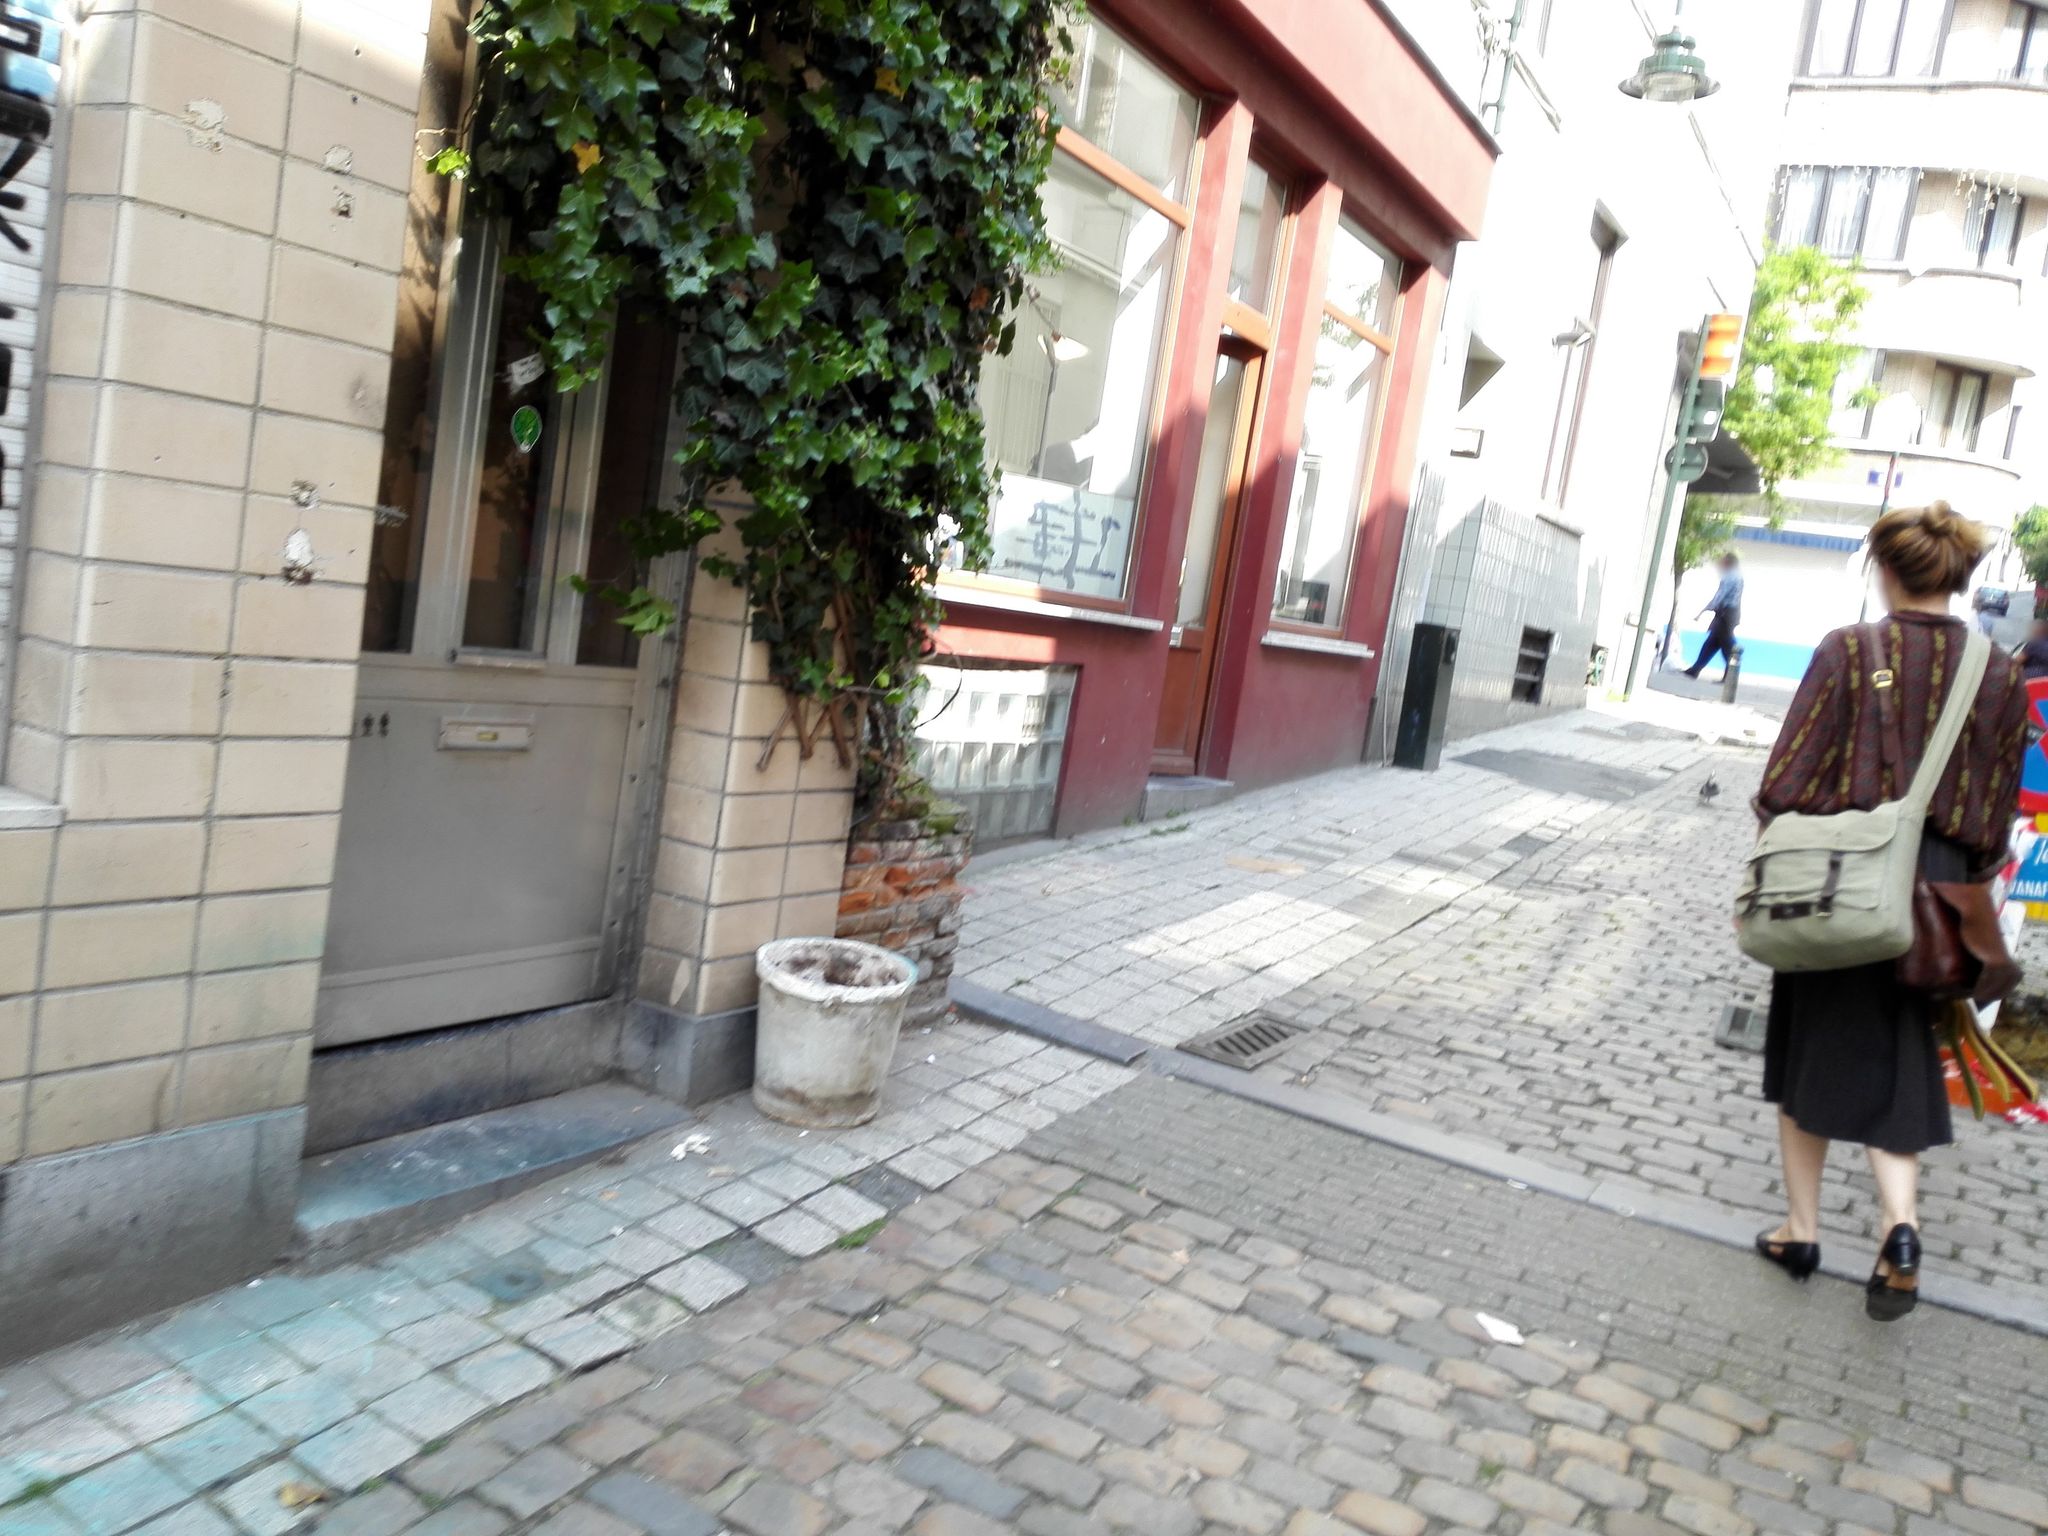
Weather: clear
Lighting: day
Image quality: good
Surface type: walking surface
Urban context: urban centre
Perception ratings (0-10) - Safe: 3.63, Lively: 5.02, Beautiful: 2.66, Boring: 2.48, Depressing: 2.07, Wealthy: 4.96